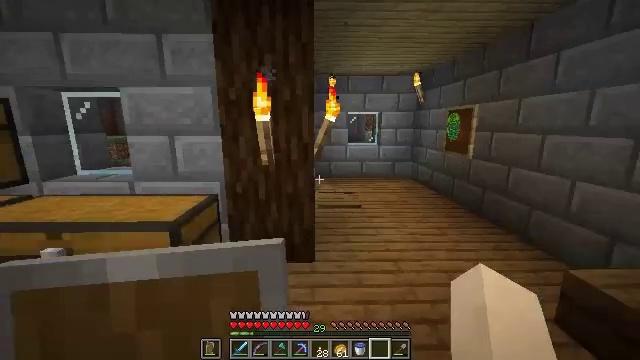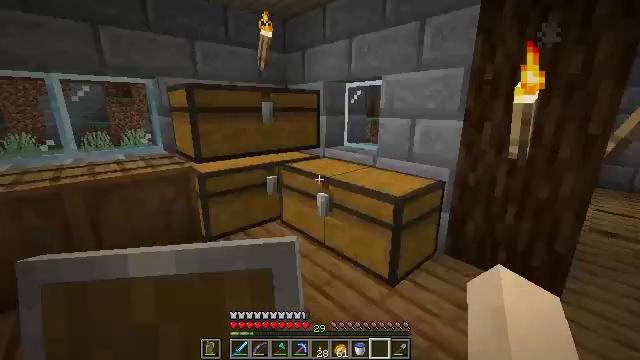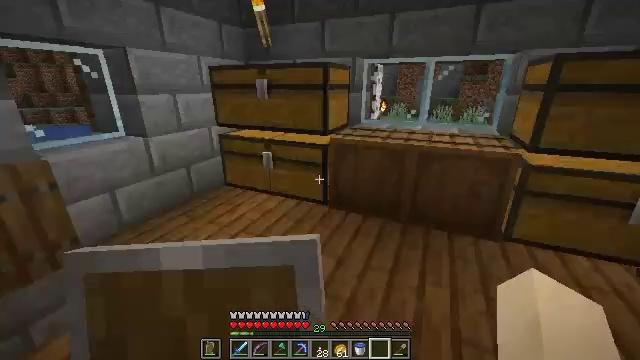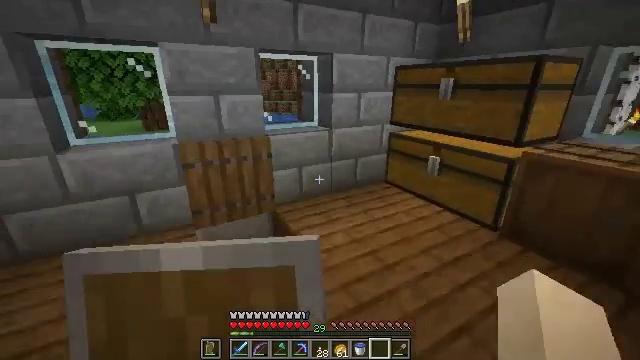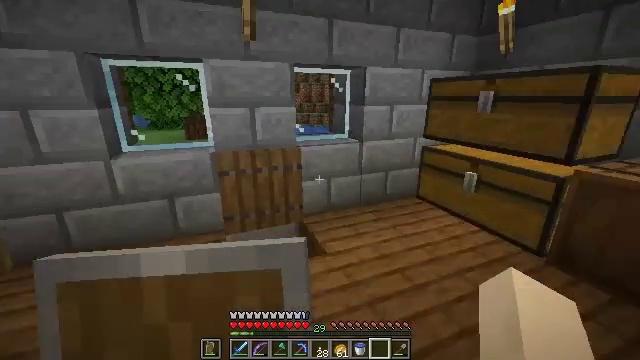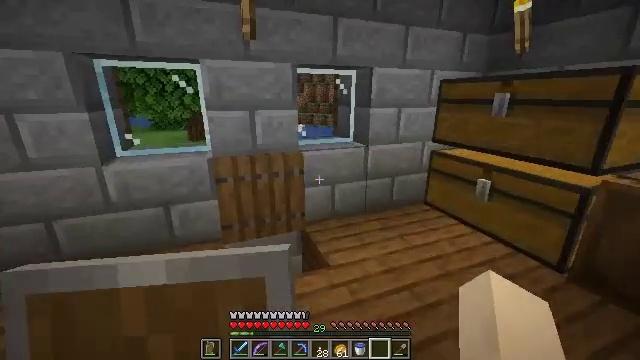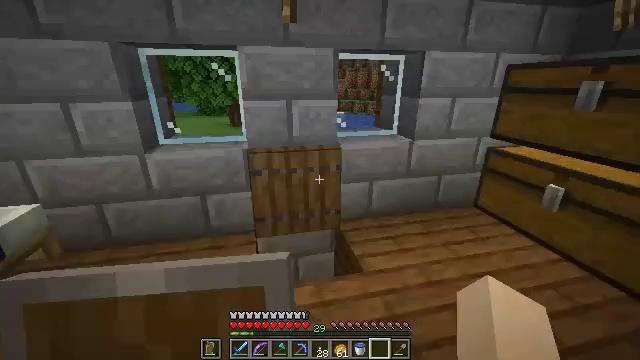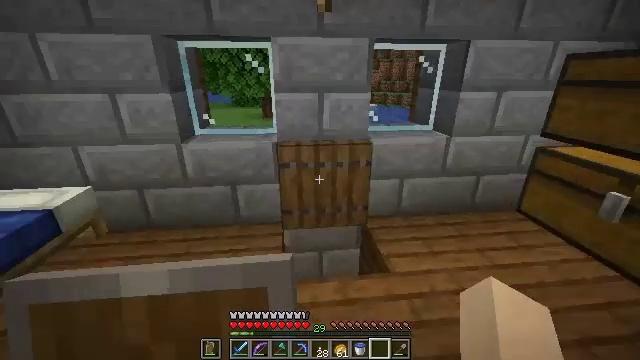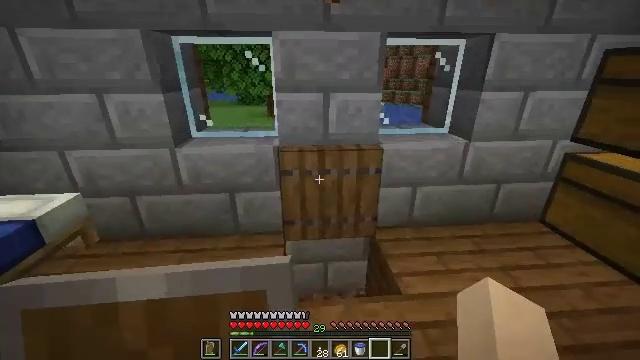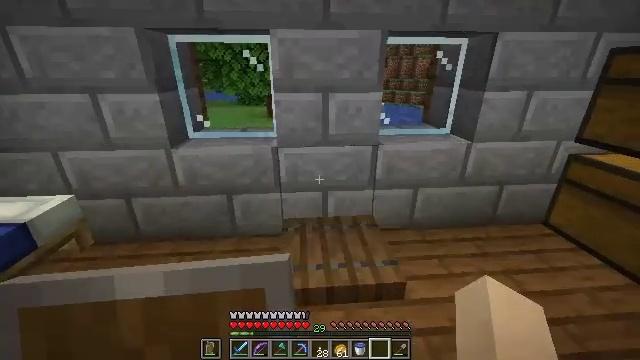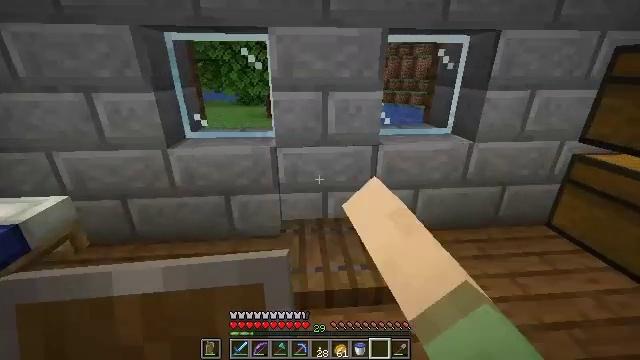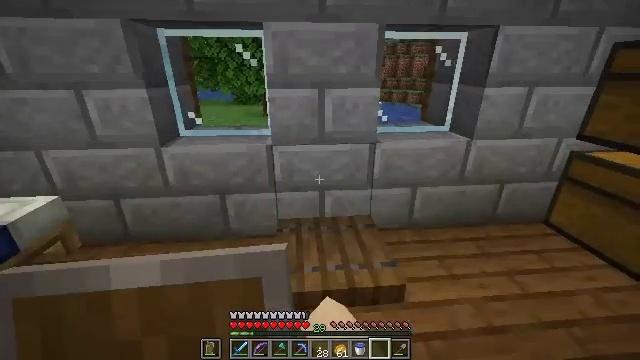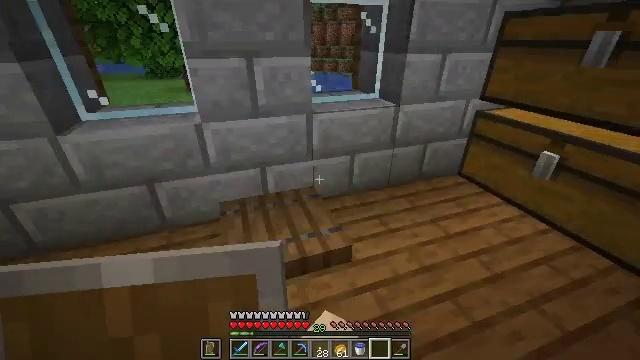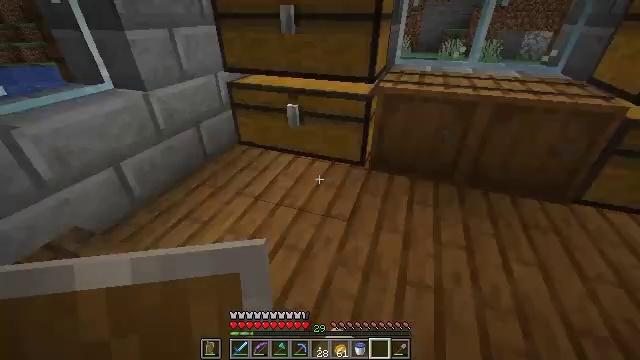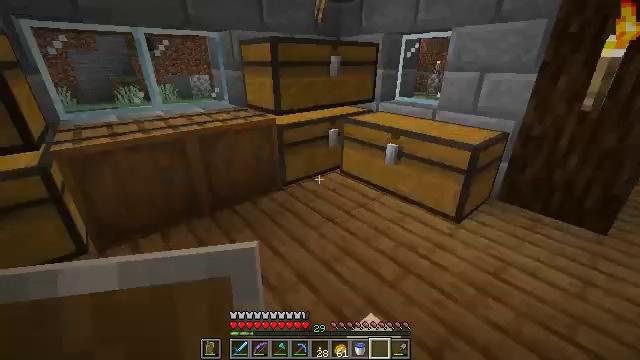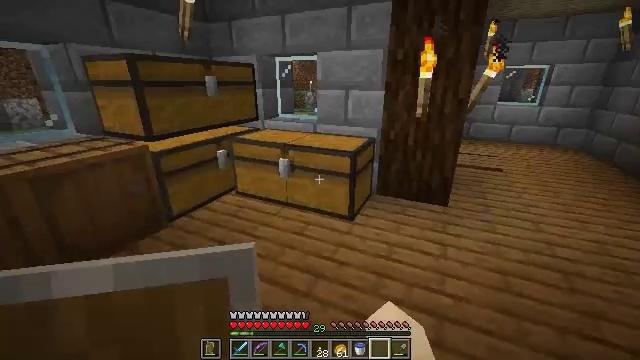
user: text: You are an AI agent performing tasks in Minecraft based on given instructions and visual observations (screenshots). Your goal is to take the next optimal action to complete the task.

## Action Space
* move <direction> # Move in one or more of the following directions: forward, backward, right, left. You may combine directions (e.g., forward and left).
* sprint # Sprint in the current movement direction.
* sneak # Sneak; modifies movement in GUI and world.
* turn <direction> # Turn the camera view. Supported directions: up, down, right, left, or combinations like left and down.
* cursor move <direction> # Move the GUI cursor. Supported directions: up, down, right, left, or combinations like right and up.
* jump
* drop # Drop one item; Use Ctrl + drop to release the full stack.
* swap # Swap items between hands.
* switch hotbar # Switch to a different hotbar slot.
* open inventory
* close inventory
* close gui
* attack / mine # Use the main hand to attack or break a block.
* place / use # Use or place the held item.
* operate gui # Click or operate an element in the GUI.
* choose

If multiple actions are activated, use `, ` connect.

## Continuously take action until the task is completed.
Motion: motion action
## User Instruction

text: Collect sugar cane near water sources.
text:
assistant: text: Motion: turn left and down
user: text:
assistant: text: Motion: turn left and down
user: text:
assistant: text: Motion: turn left
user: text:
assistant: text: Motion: move forward, turn left and up
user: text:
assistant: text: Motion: move forward
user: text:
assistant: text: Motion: move forward, turn left and down
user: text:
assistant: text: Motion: move forward, turn left and down
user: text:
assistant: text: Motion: turn left
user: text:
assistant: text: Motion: use / place
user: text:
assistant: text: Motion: use / place
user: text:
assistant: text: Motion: no_op
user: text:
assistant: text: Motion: turn right and down
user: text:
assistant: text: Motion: turn right and down
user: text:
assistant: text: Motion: turn right and up
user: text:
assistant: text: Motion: move right, turn right and up
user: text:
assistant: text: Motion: move forward and move right
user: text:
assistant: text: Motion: move forward
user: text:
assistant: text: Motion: move forward
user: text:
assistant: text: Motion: close inventory
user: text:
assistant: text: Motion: close inventory
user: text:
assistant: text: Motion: open gui
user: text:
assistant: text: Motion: no_op
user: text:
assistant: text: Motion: cursor move right
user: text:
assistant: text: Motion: cursor move right and up
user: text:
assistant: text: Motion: no_op
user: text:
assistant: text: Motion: no_op
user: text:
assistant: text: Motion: no_op
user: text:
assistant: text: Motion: no_op
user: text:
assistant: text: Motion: cursor move up
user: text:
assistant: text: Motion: no_op